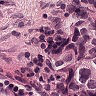
Metastatic tissue present: yes